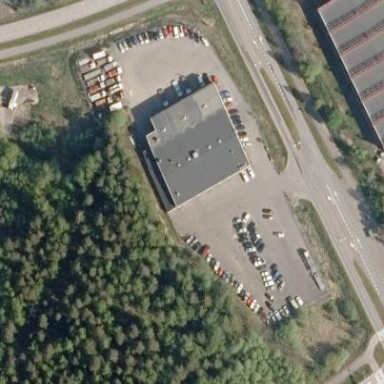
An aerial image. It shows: Industrial building.